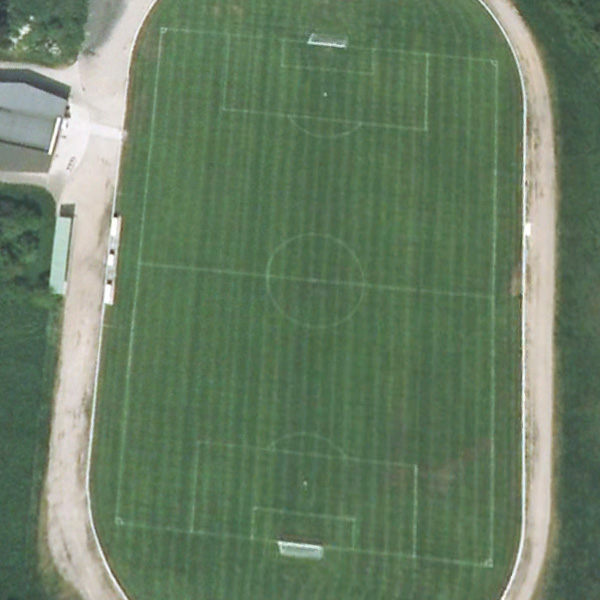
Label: Playground